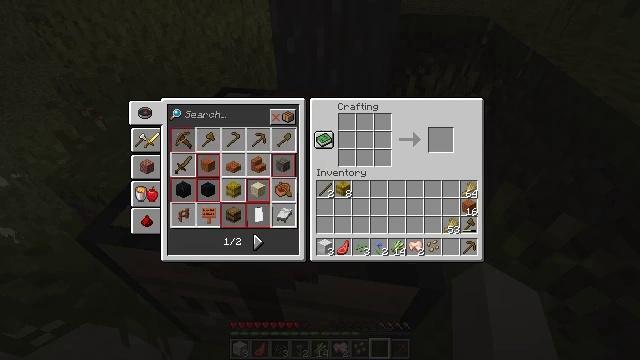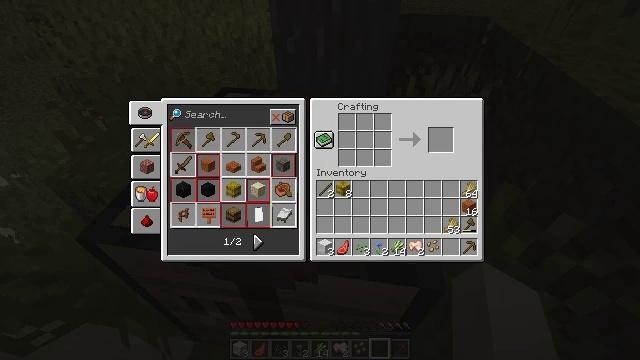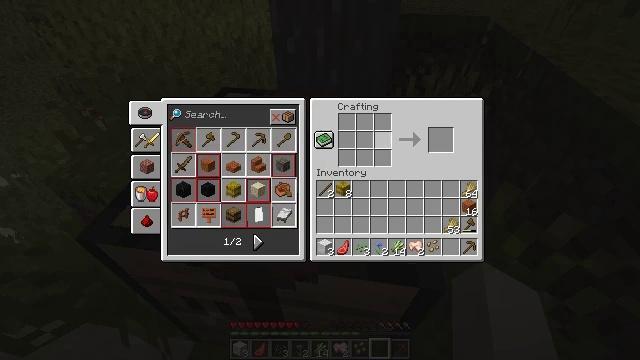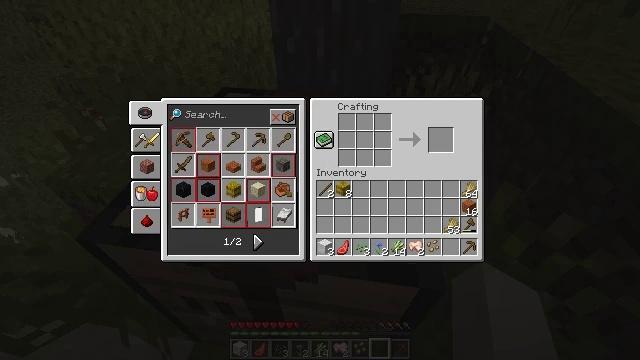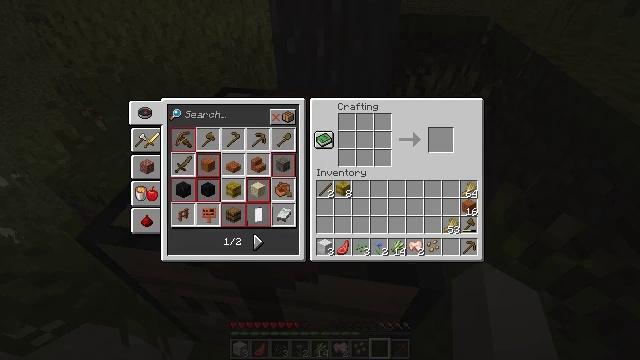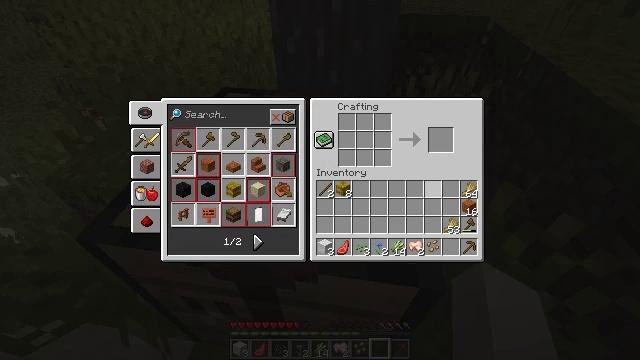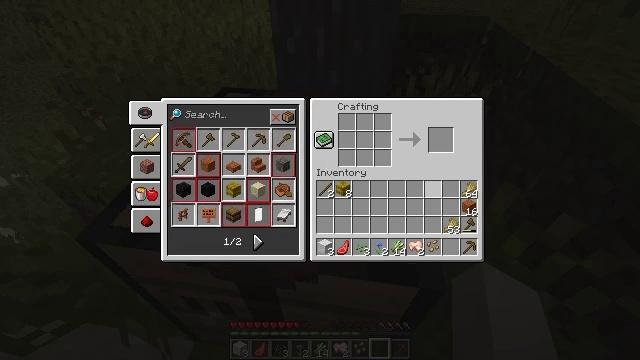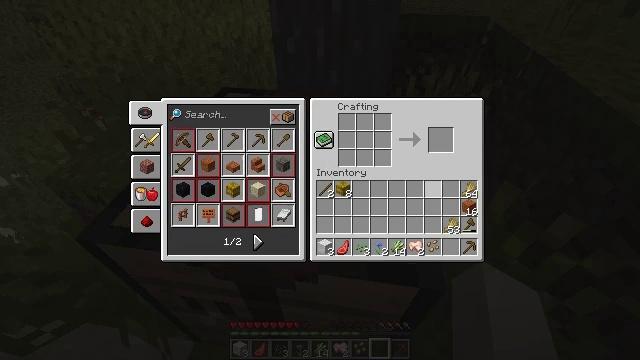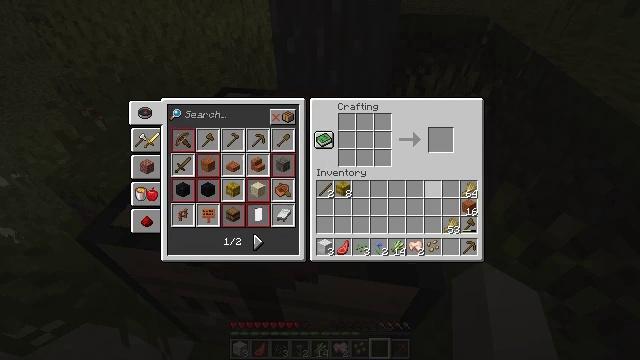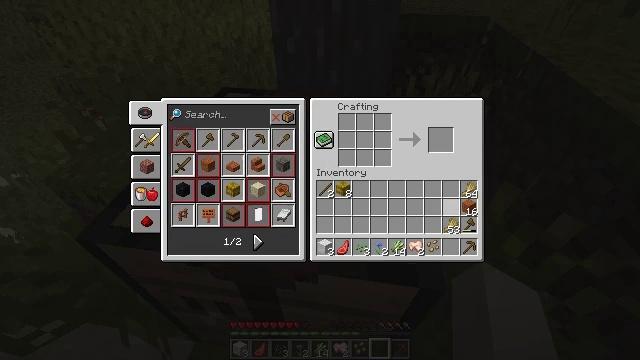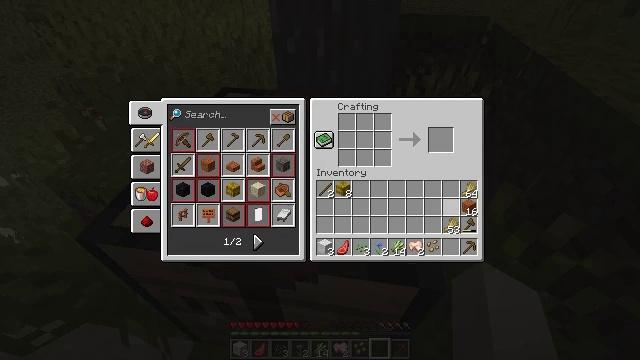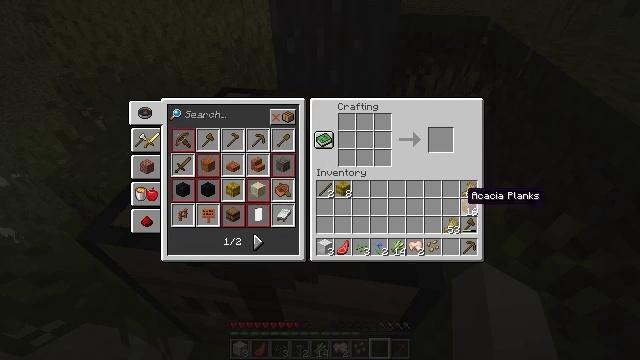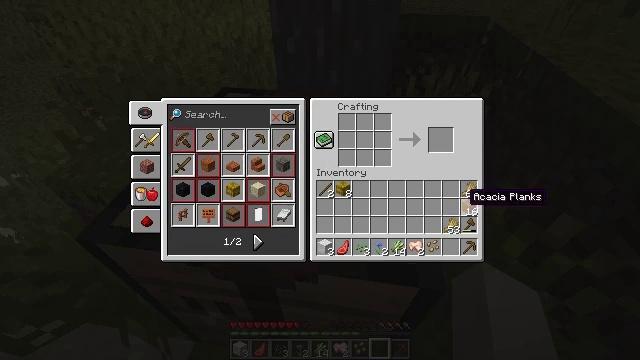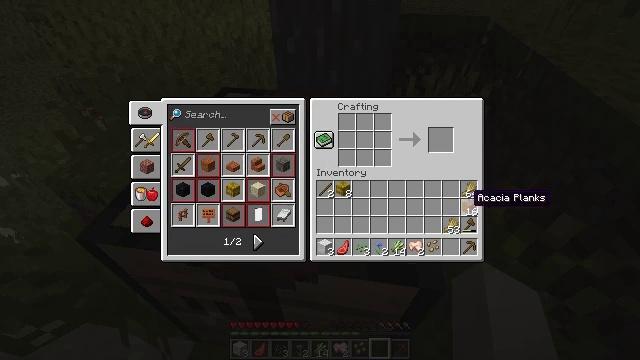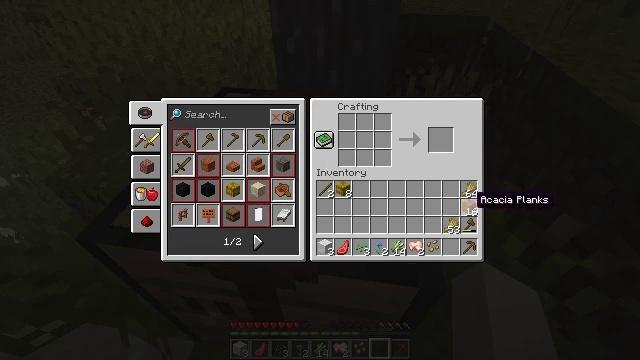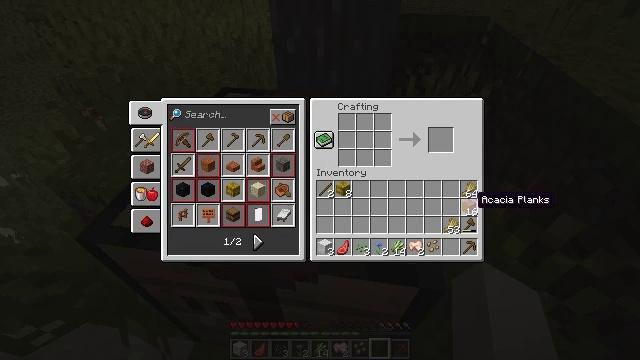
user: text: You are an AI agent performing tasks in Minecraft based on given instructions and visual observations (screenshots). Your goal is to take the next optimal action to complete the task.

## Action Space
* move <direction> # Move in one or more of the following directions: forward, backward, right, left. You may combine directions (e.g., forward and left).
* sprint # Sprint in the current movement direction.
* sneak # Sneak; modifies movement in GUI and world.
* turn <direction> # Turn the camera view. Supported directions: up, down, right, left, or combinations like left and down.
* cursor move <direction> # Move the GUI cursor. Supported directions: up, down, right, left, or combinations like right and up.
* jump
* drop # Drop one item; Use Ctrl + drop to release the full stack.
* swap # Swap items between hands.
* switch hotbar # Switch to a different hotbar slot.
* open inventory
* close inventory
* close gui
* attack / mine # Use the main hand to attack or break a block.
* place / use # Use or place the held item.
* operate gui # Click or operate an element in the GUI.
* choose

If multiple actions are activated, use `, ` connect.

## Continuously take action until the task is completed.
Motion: motion action
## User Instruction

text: Open the crafting table and craft a acacia boat with acacia planks.
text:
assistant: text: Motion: turn down
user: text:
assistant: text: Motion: turn right and down
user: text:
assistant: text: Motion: turn right and down
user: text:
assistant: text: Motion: turn right and down
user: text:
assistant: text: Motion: turn down
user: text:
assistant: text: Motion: no_op
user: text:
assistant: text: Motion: no_op
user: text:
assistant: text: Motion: no_op
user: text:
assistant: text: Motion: turn right
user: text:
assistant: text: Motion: turn right
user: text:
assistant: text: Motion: no_op
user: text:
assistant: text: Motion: no_op
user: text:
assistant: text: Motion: no_op
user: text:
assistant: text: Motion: no_op
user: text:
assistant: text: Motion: no_op
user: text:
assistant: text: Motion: no_op
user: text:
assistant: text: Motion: no_op
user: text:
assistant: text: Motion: attack / mine
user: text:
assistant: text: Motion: attack / mine
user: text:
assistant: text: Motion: turn left and up
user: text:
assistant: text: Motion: turn left and up
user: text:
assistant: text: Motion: turn left and up
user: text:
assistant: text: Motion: no_op
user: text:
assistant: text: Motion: no_op
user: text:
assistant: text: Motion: no_op
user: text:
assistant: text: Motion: no_op
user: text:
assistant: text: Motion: no_op
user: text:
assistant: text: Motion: no_op
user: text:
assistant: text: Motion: no_op
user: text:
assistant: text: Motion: no_op